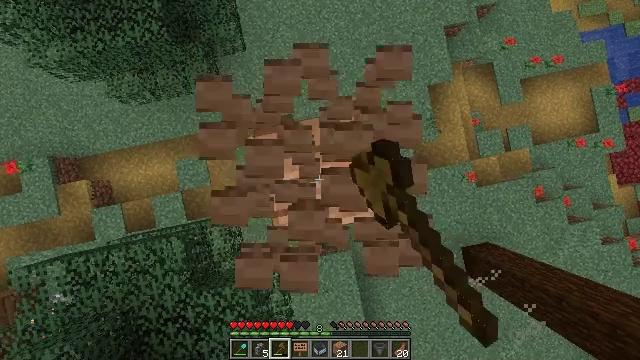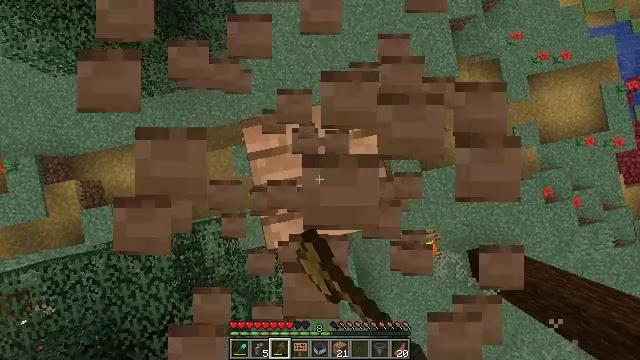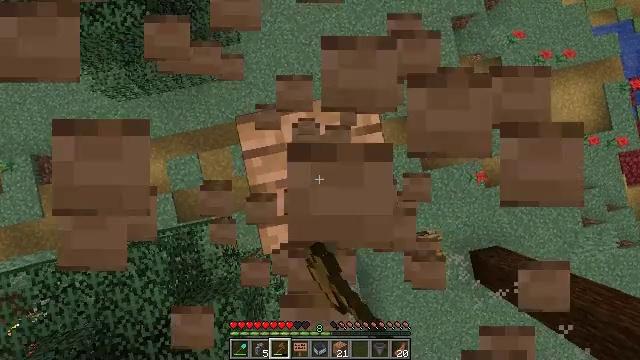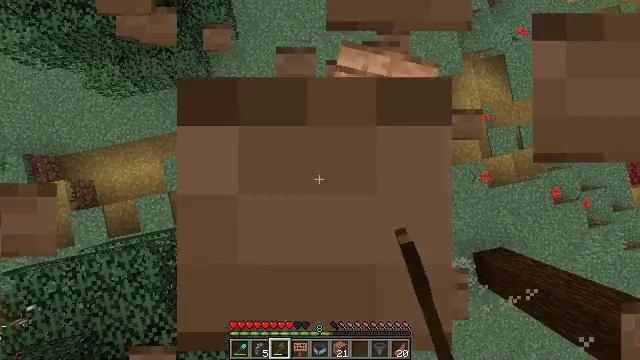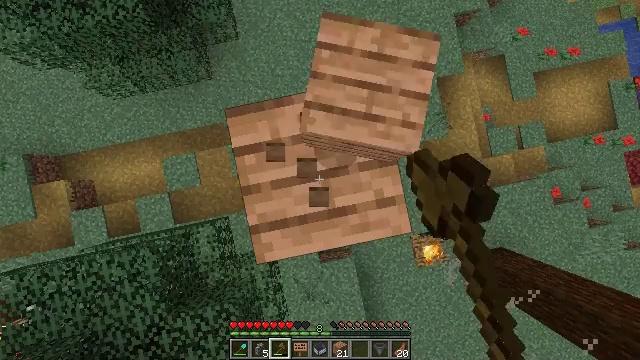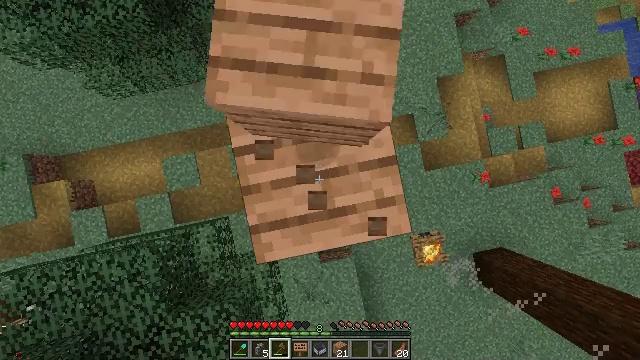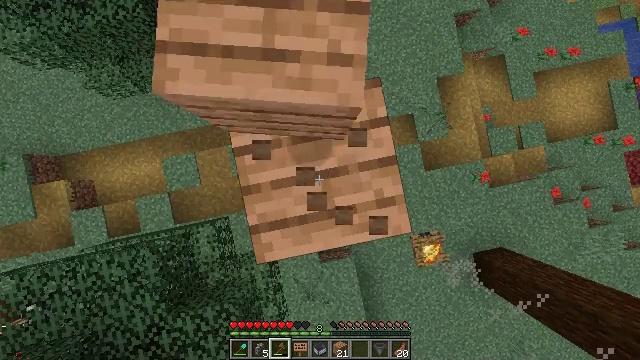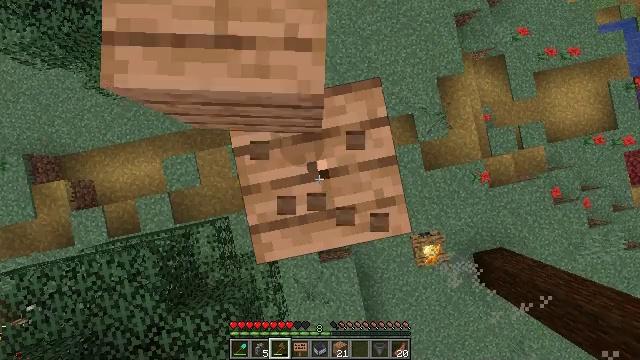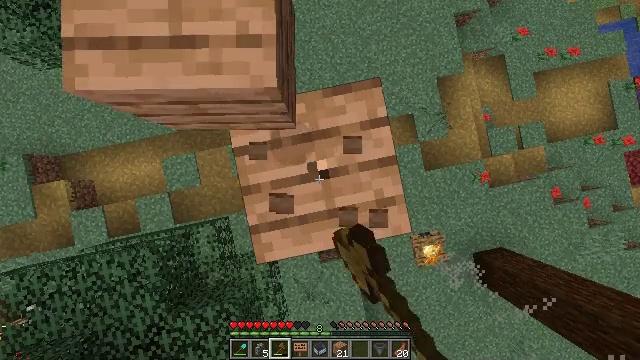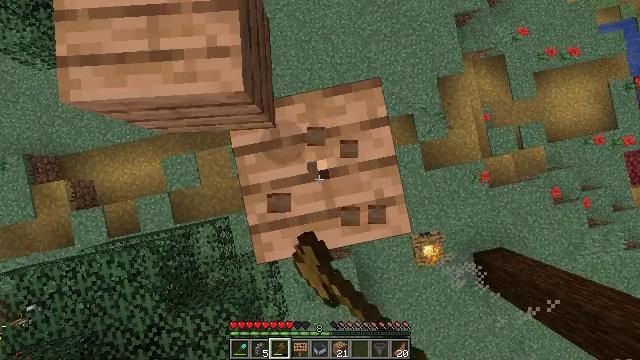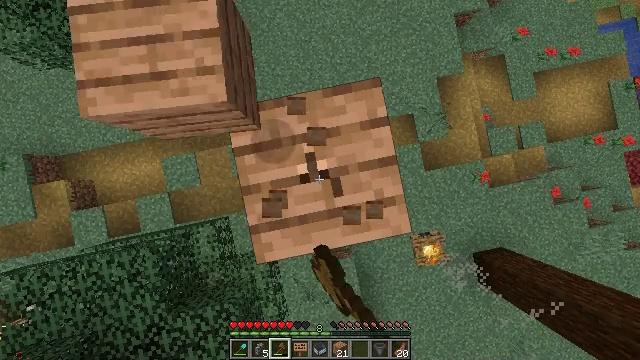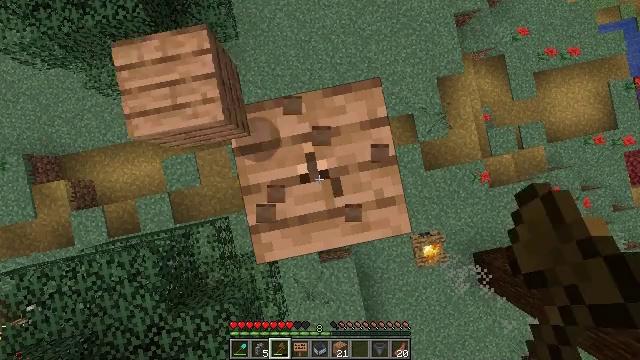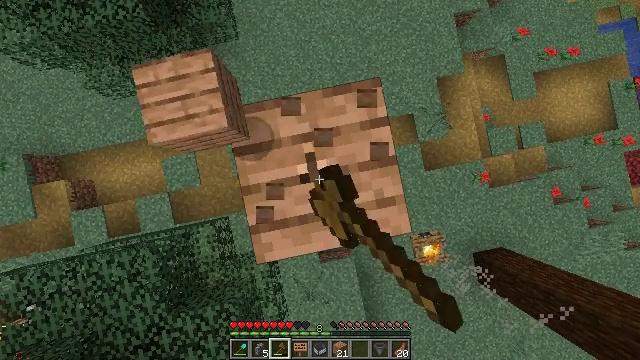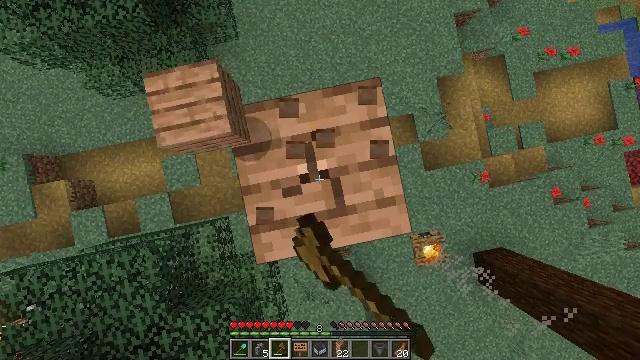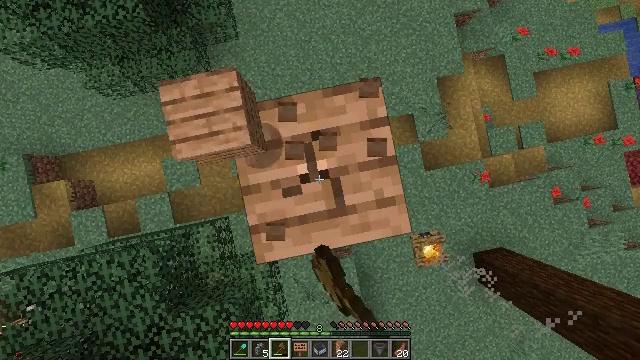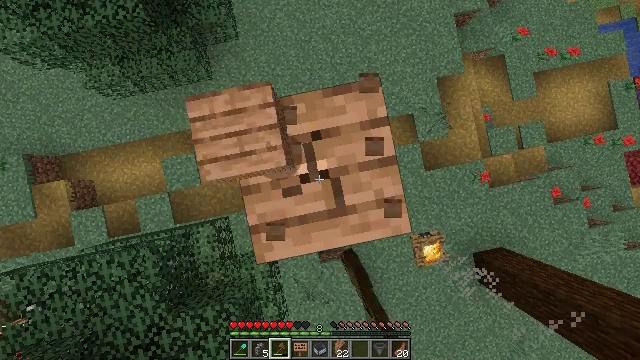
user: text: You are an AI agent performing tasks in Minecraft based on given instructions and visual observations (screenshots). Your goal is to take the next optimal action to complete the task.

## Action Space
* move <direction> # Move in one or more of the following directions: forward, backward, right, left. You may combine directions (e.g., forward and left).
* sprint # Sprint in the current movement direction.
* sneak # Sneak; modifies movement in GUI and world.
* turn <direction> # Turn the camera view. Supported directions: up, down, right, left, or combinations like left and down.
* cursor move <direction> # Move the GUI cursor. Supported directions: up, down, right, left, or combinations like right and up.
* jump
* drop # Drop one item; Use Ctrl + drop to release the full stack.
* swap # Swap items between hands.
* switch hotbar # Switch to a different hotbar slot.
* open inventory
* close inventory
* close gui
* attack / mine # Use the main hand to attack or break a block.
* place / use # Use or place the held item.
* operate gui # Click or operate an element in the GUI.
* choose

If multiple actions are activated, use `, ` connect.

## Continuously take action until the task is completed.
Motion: motion action
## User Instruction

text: Break the jungle planks to recycle them.
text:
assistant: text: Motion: attack / mine
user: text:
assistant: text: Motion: attack / mine
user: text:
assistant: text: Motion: attack / mine
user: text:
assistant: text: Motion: attack / mine
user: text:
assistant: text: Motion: attack / mine
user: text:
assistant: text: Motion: attack / mine
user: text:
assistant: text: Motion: attack / mine
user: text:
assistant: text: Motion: attack / mine
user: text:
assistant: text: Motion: attack / mine
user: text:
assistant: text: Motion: attack / mine
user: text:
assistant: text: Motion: attack / mine
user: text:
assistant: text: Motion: attack / mine
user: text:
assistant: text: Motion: attack / mine
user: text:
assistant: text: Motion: attack / mine
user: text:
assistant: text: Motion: attack / mine
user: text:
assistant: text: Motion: attack / mine
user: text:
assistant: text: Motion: attack / mine
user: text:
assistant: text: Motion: attack / mine
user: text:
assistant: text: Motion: attack / mine
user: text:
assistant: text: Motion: attack / mine
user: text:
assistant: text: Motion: attack / mine
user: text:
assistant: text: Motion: attack / mine
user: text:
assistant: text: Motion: attack / mine
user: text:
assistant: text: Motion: attack / mine
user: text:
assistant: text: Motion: attack / mine
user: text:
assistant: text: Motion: attack / mine
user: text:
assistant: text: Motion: attack / mine
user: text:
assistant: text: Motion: attack / mine
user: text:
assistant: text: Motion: attack / mine
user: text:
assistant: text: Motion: attack / mine